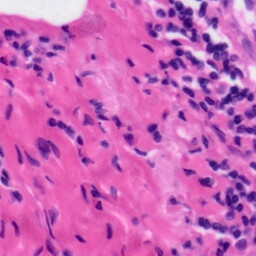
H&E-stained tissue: Tonsil